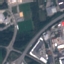
Land use / land cover class: Highway